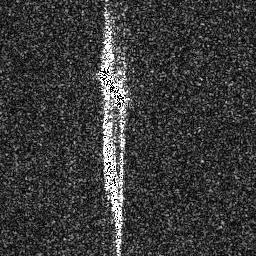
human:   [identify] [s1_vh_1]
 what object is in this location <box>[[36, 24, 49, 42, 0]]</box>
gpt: <ref>1 medium ship at the center</ref>